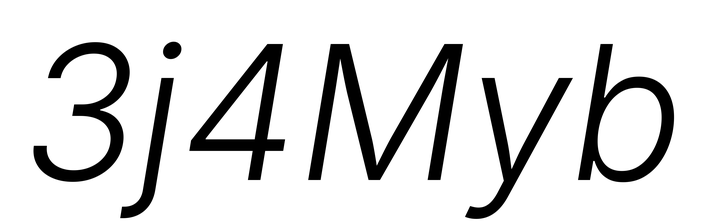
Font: Inter-Italic_Light_Italic